Interaction volume radius: 10 \u00c5
Interaction volume height: 25 \u00c5
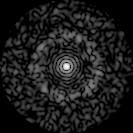
Disorder parameter: 0.8375